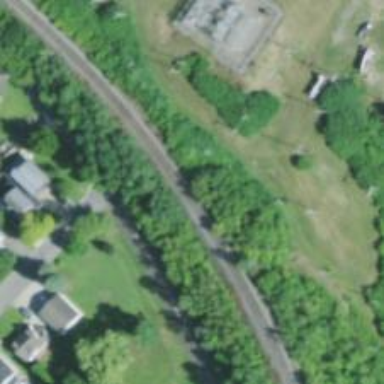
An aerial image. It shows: Railway track.